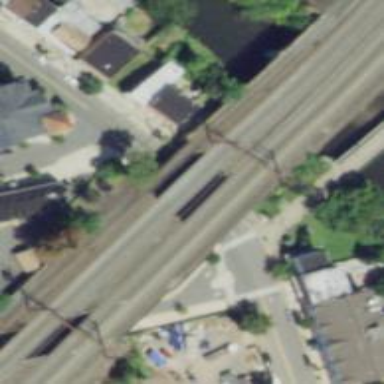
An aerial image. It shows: Railway bridge with electrified contact lines.